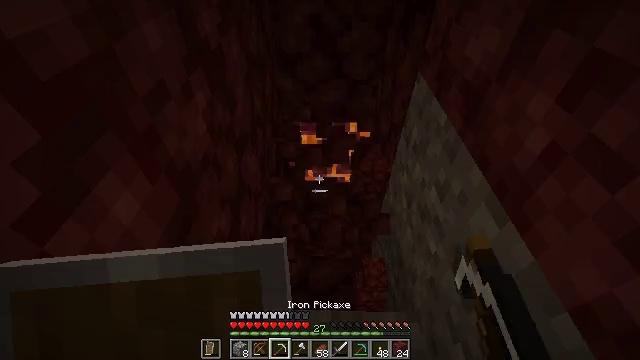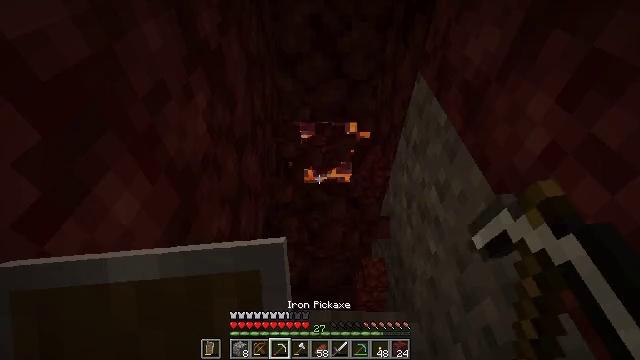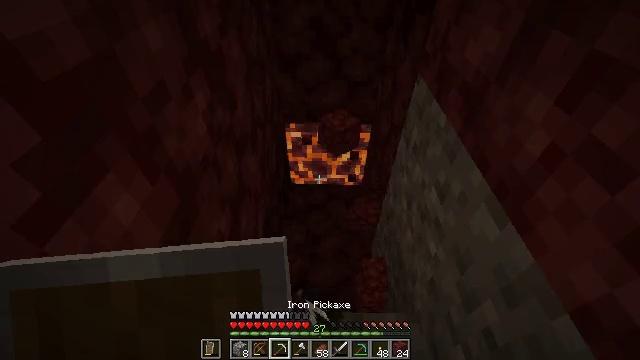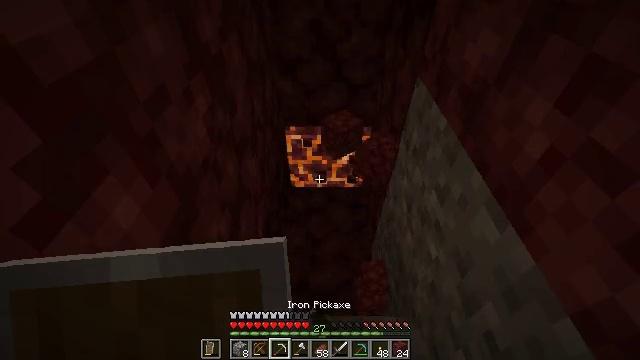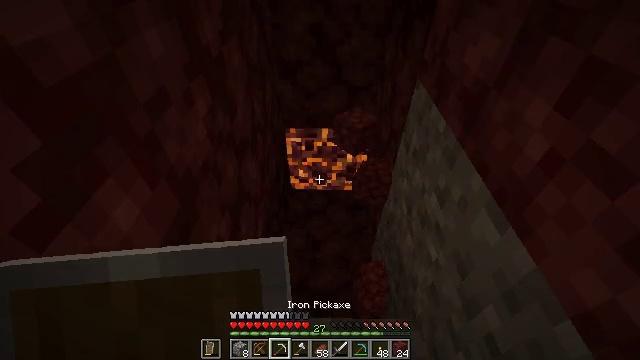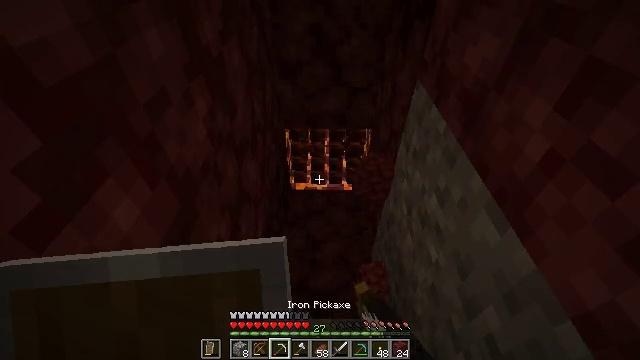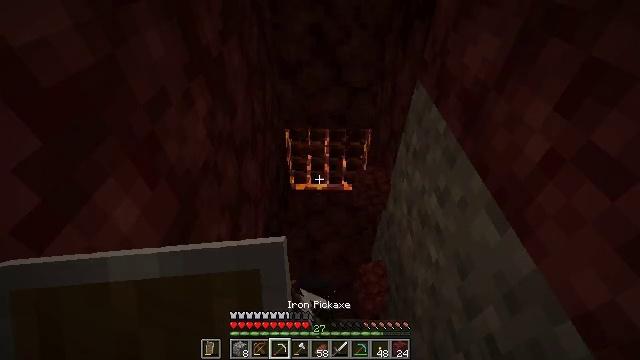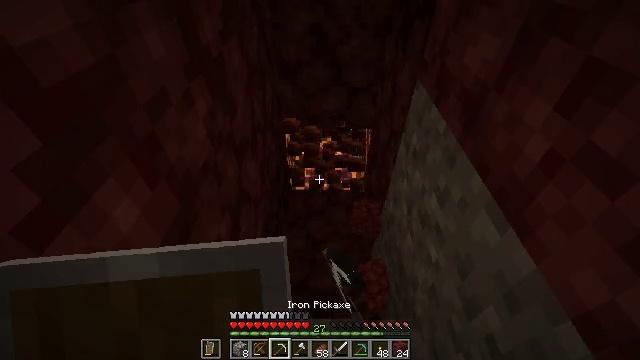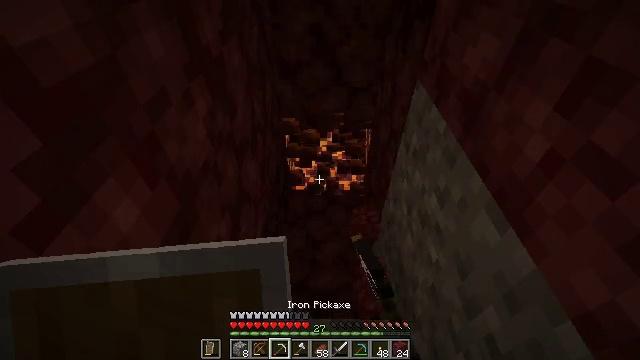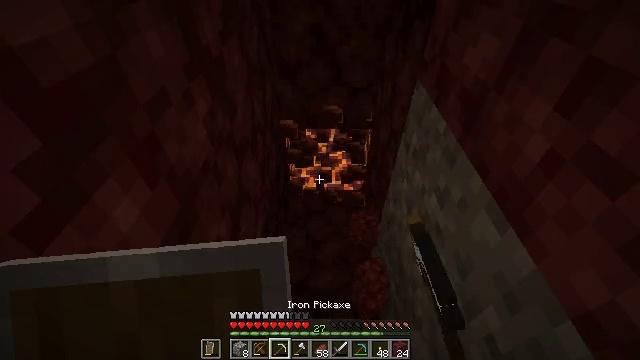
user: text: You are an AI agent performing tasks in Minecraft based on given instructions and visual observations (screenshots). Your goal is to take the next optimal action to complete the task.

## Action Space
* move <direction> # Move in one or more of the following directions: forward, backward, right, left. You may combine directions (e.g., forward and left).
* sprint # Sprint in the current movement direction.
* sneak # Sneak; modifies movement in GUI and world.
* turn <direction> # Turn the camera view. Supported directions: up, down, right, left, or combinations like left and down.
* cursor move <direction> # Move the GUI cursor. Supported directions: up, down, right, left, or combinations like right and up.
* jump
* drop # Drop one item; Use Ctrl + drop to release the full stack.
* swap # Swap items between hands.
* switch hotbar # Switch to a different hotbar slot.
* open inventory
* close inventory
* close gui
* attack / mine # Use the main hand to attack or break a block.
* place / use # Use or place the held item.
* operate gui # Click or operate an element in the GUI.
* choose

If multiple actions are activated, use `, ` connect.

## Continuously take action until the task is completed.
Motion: motion action
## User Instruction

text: Mine magma blocks for light and decoration.
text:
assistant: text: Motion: attack / mine
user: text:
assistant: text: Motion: attack / mine
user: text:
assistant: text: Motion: attack / mine
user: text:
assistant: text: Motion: attack / mine
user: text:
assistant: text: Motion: attack / mine
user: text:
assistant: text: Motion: no_op
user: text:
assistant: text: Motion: no_op
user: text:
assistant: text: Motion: no_op
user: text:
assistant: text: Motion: no_op
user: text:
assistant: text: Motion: no_op